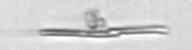
Label: fiber_TAG_external_detritus